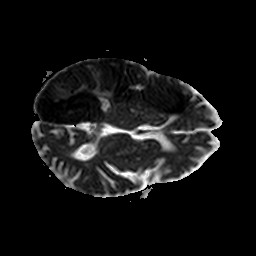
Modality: ADC
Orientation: axial
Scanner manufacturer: philips
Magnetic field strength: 1.5 T
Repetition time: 4.933 s
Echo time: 0.07843 s